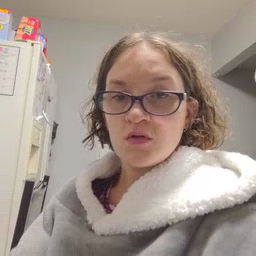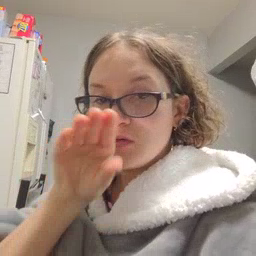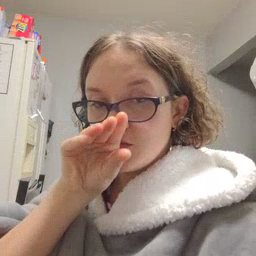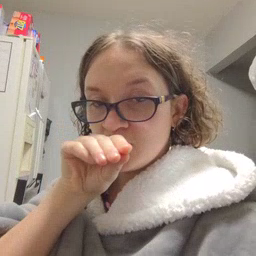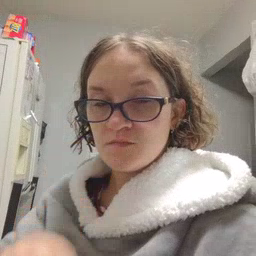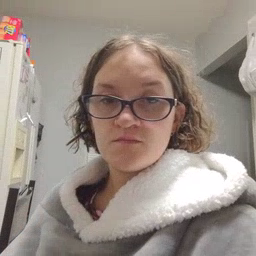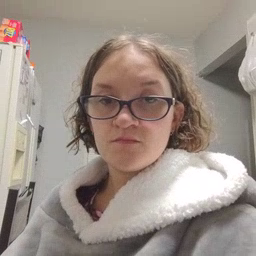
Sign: goose